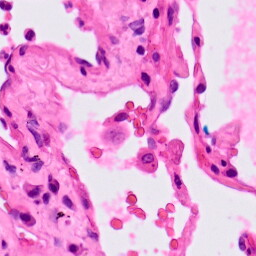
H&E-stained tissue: Lung